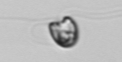
Label: flagellate_morphotype1